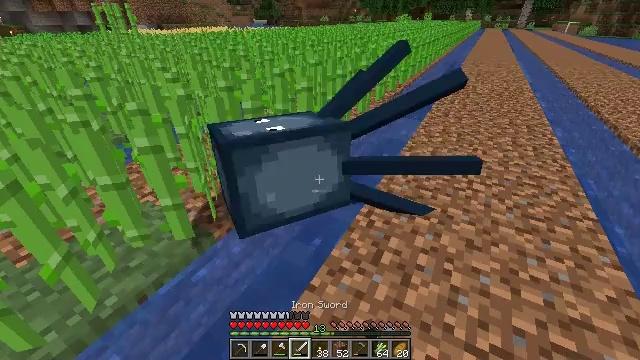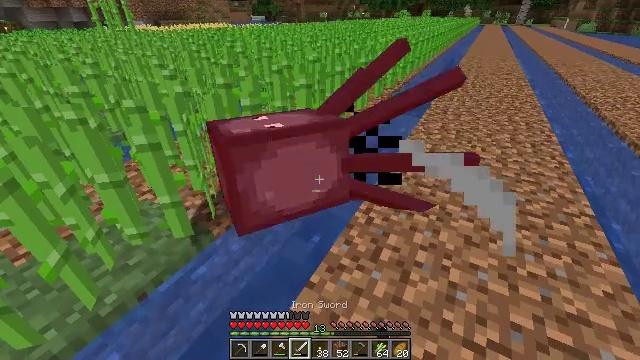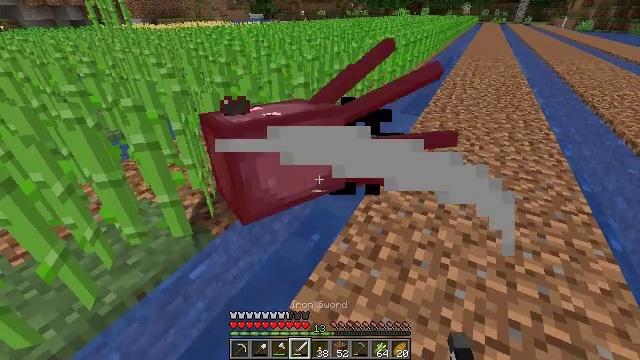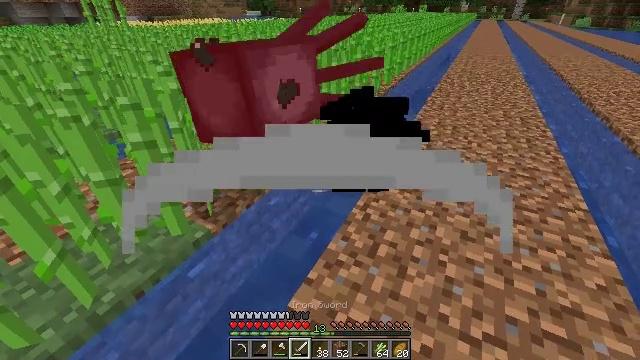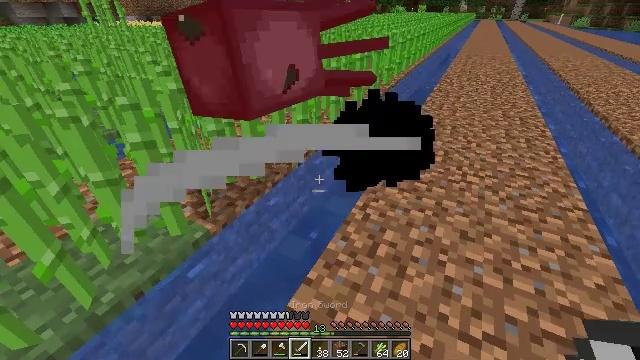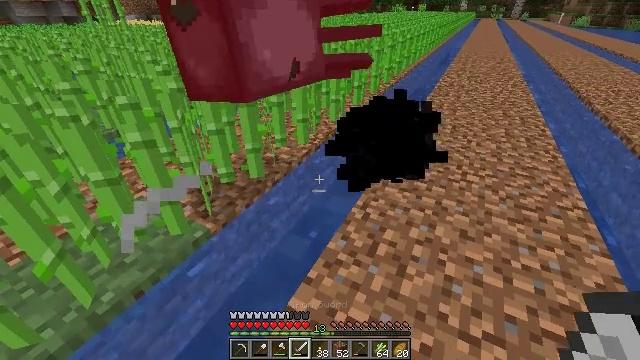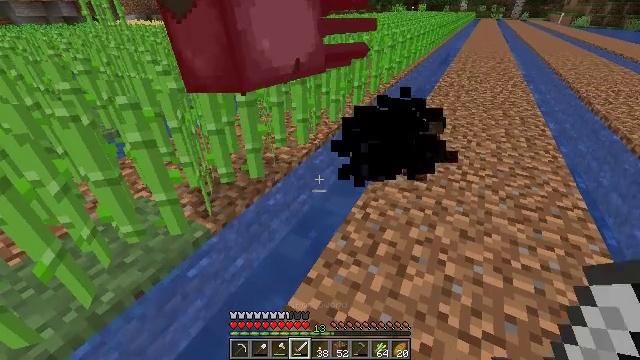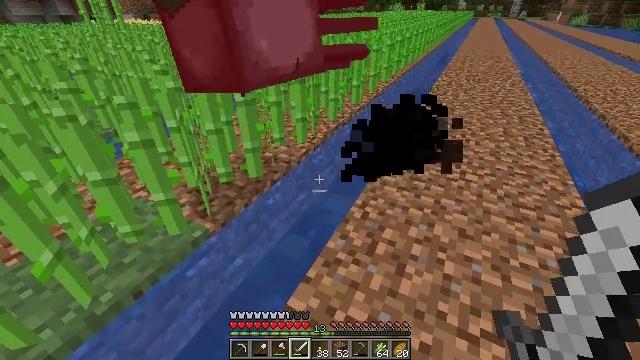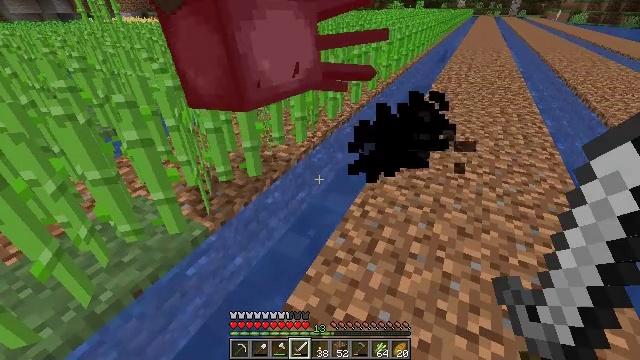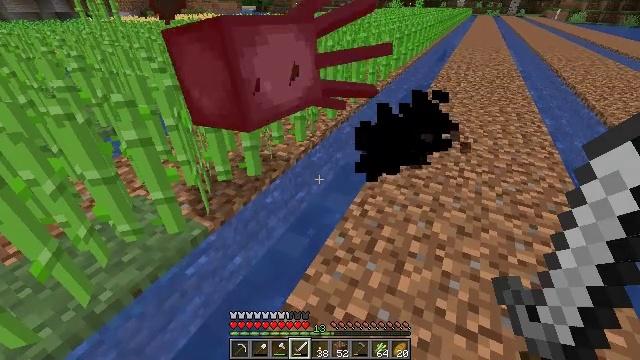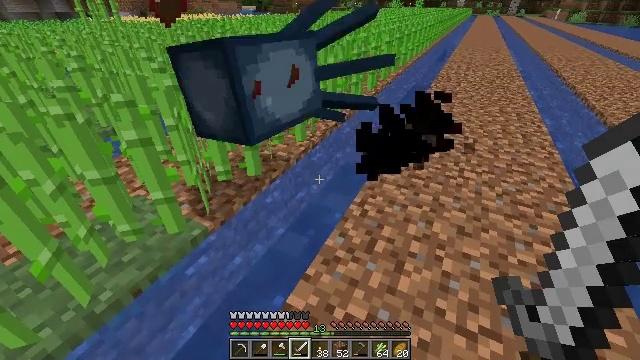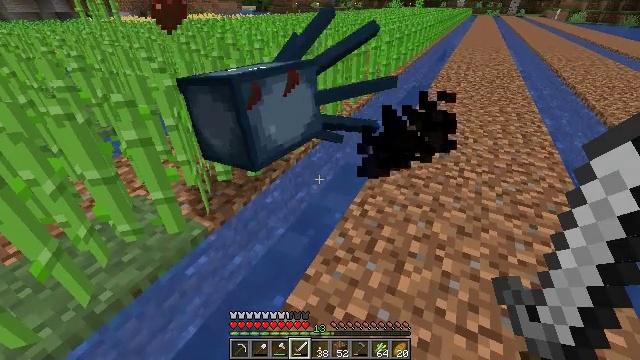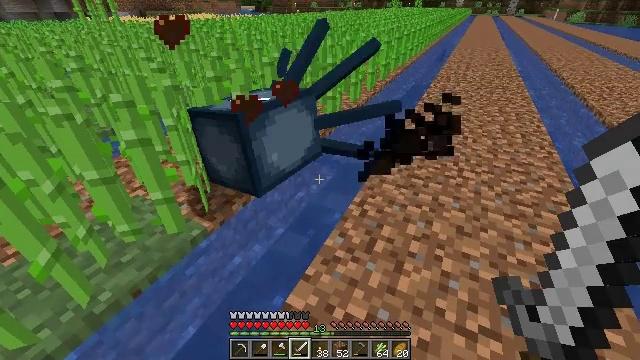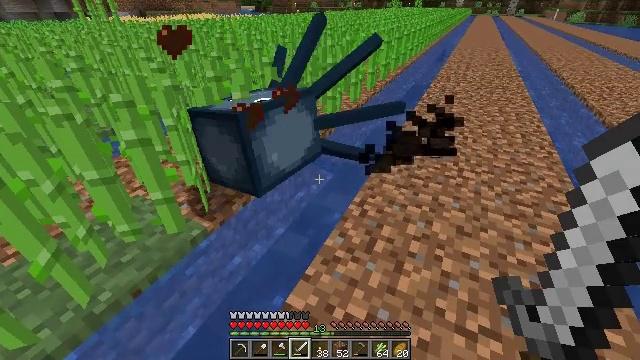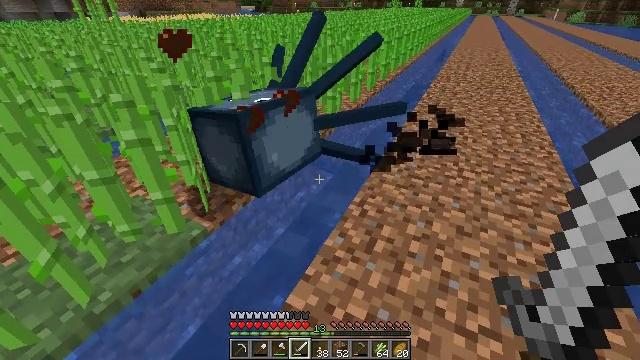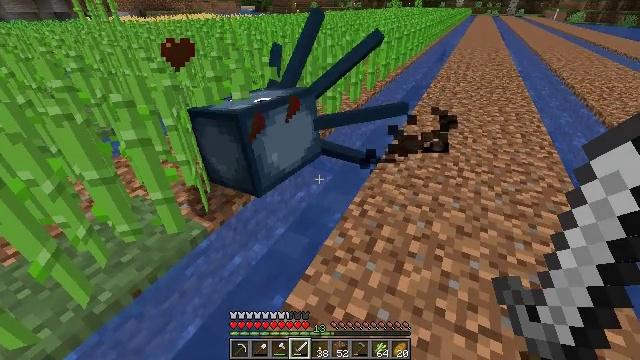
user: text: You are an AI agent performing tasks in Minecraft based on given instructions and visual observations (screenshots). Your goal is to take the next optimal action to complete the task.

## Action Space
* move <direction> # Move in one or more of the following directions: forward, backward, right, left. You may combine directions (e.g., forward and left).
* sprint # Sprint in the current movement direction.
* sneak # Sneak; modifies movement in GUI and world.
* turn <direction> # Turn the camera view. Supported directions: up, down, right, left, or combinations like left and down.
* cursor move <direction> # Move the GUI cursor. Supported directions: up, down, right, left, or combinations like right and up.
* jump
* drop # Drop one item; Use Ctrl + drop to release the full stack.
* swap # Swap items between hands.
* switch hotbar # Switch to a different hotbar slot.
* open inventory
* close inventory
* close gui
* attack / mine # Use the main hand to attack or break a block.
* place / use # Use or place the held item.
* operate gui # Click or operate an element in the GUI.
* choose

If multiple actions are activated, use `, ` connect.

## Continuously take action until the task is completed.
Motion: motion action
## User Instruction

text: Combat the squid.
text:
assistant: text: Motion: no_op
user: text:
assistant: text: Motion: no_op
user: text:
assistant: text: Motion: no_op
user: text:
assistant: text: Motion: no_op
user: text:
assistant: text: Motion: no_op
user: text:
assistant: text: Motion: no_op
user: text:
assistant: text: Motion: no_op
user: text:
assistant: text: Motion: no_op
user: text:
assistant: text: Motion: no_op
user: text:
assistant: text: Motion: no_op
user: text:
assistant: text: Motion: no_op
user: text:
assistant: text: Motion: no_op
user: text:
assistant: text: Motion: no_op
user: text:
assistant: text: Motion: no_op
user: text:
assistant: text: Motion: no_op
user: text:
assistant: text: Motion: no_op
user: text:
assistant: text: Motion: no_op
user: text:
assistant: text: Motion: turn left
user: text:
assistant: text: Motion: turn left
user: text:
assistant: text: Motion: move forward
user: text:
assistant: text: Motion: move forward
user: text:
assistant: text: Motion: move forward
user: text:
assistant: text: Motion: move forward
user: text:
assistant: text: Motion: no_op
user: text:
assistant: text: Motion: no_op
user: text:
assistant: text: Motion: no_op
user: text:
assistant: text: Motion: attack / mine
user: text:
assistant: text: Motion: attack / mine
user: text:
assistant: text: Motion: attack / mine
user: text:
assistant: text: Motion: no_op